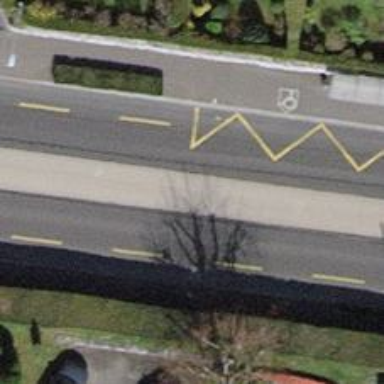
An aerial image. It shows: Trolleybus stop position for public transport.